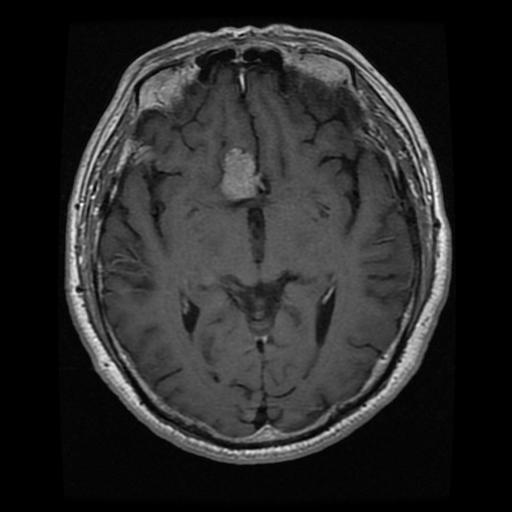
Label: pituitary